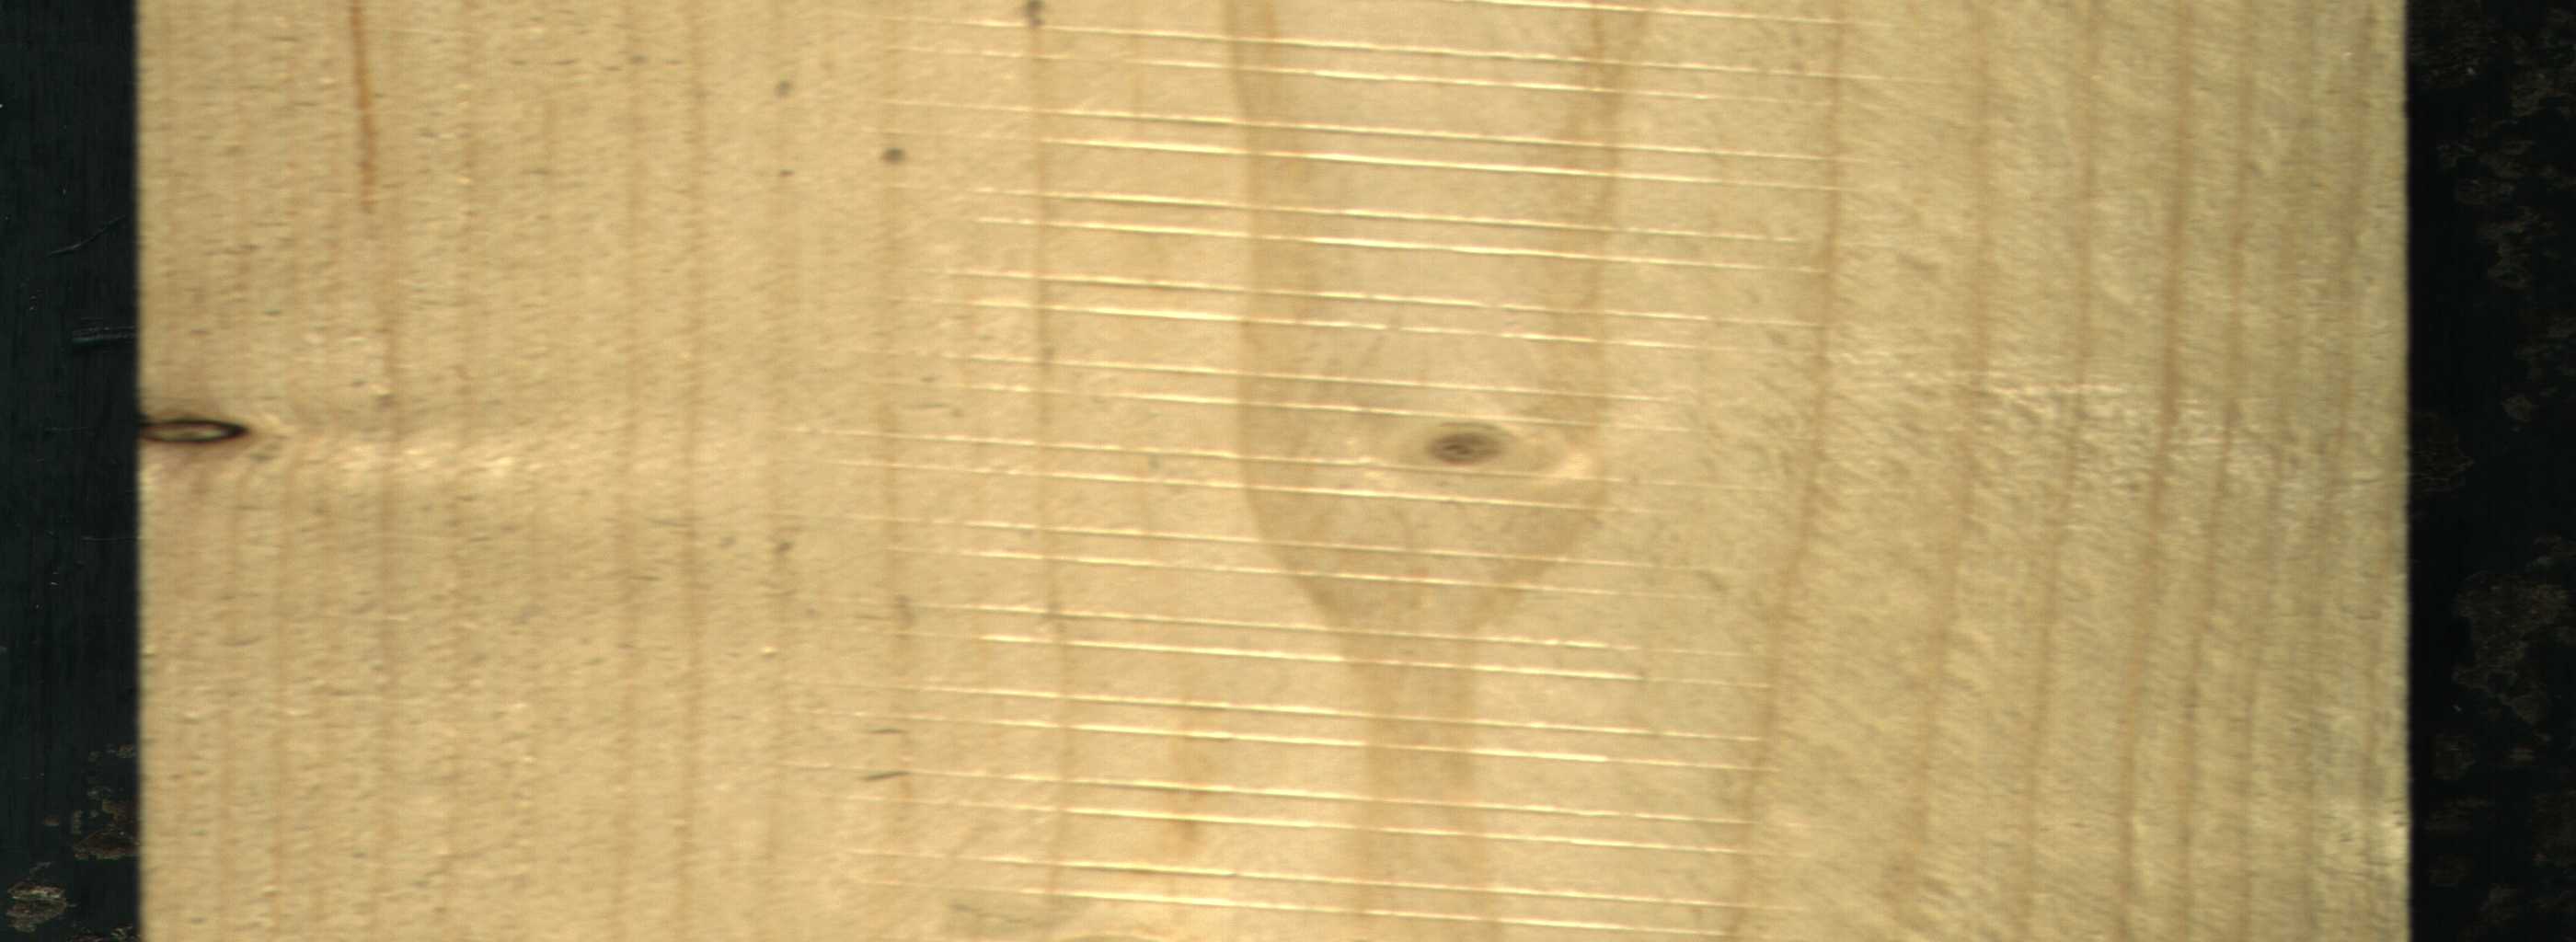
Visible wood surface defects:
Dead_Knot
Live_Knot